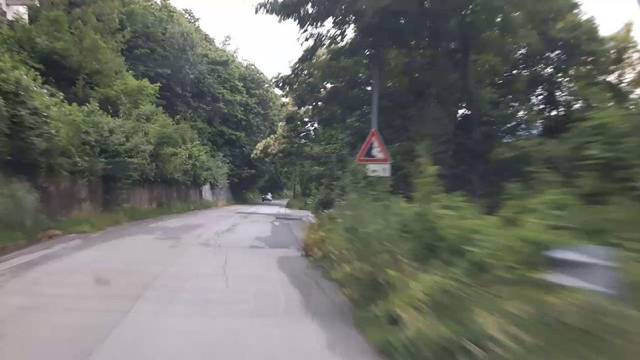
Region: Italy
Coordinates: 45.884, 8.514